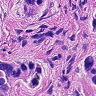
Metastatic tissue present: yes